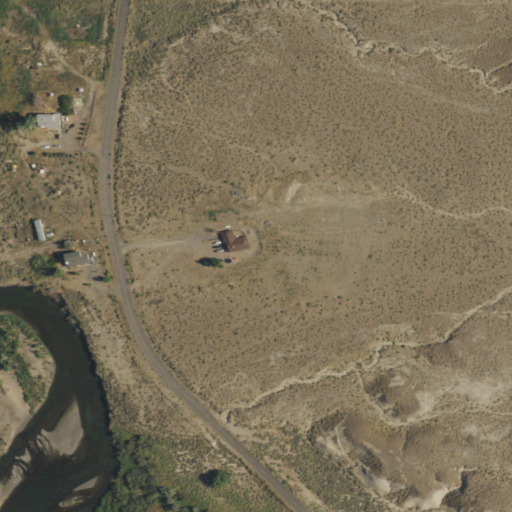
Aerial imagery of valley in Nevada named Windmill Canyon containing shrub, woody wetlands, medium intensity development, low intensity development, open water, herbaceous wetlands, pasture, and grassland